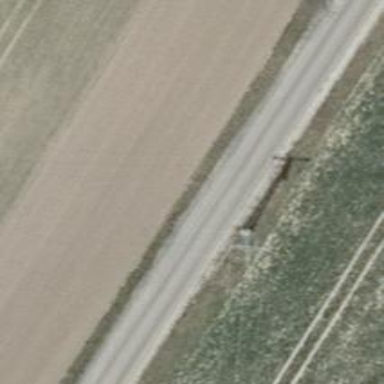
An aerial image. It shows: Power line in the image.